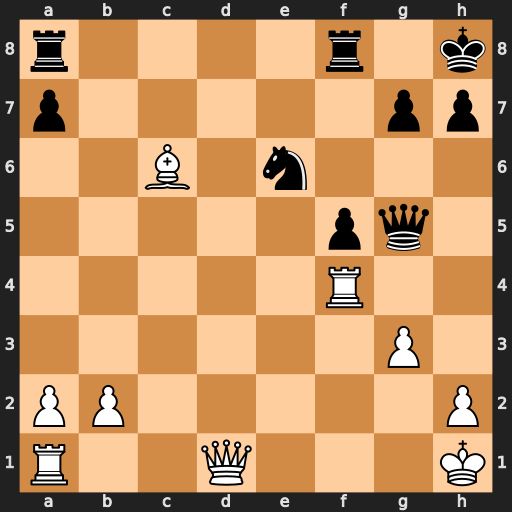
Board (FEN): r4r1k/p5pp/2B1n3/5pq1/5R2/6P1/PP5P/R2Q3K
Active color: w
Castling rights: -
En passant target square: -
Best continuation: Bxa8 Nxf4 gxf4